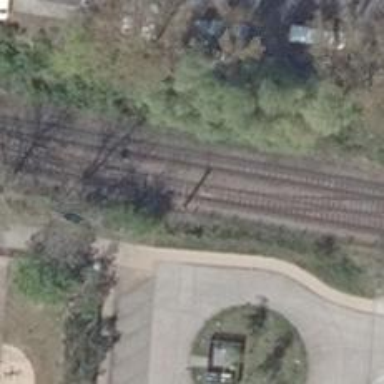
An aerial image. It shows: Tram railway with electrified contact lines.